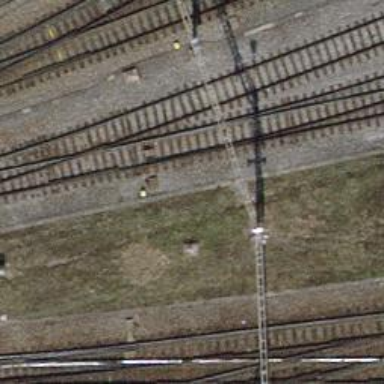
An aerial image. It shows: Yard with single rail track. The railway track is electrified with contact line for service purposes.